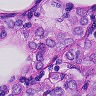
Metastatic tissue present: yes